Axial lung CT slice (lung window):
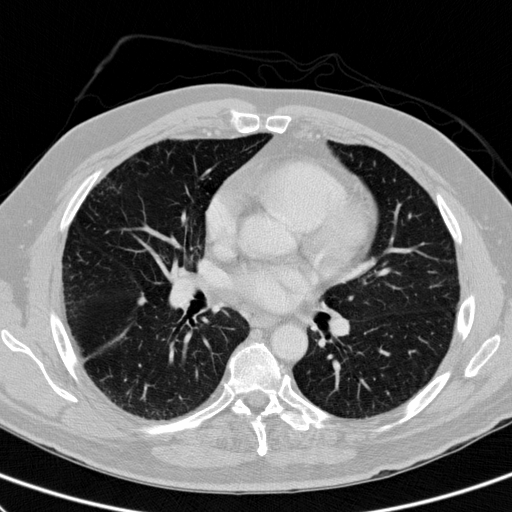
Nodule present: yes
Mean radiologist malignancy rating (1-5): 3.333